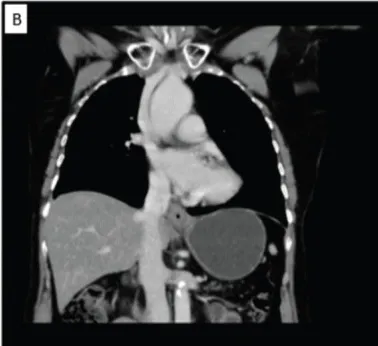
No lymphadenopathy.
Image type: radiology (ct)